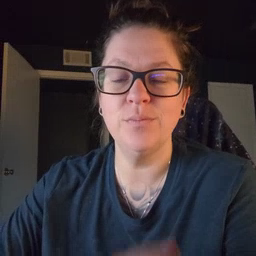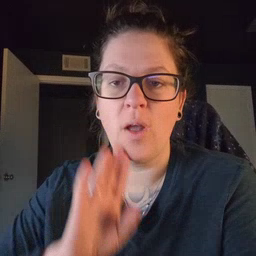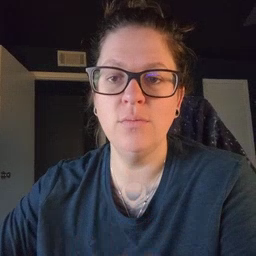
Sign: brown